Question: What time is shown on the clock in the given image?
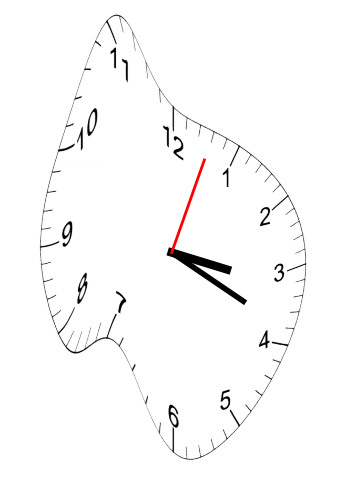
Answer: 03:19:03